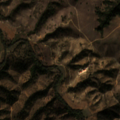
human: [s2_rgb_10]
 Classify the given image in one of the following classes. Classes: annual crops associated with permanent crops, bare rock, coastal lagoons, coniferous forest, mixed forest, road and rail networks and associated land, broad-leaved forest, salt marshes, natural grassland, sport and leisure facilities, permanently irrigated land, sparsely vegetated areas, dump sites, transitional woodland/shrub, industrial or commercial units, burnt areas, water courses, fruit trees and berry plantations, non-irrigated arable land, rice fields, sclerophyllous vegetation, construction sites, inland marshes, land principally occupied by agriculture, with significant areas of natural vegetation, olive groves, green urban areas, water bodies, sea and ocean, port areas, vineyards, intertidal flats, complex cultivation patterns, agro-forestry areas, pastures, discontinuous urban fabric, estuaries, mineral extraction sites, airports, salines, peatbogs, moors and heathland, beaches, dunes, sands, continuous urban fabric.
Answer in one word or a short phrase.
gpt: non-irrigated arable land, land principally occupied by agriculture, with significant areas of natural vegetation, broad-leaved forest, transitional woodland/shrub